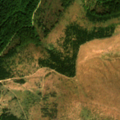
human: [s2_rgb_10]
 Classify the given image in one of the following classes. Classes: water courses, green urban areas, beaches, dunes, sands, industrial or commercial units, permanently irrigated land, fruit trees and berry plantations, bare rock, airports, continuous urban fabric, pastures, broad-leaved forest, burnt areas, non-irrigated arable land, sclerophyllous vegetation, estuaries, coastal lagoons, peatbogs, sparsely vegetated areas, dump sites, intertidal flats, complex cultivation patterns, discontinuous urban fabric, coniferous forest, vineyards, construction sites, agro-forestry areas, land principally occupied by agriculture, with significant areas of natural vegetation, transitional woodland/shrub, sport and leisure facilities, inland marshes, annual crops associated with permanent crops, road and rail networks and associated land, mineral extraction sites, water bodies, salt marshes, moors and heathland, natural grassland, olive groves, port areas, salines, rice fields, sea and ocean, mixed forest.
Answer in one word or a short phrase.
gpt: broad-leaved forest, natural grassland, transitional woodland/shrub